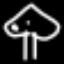
Label: mushroom